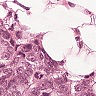
Metastatic tissue present: yes